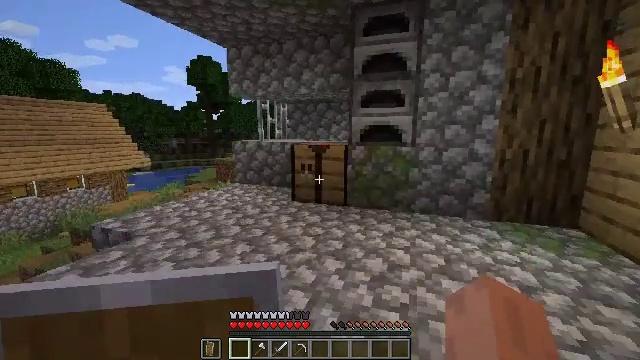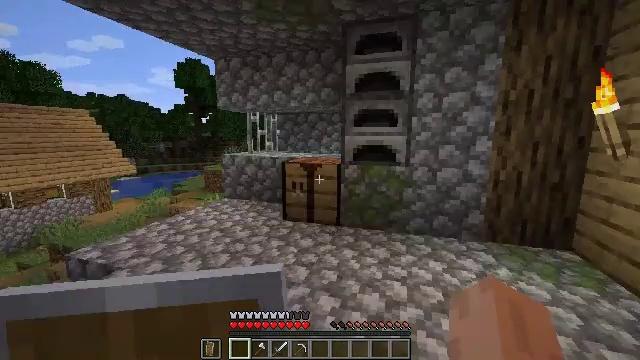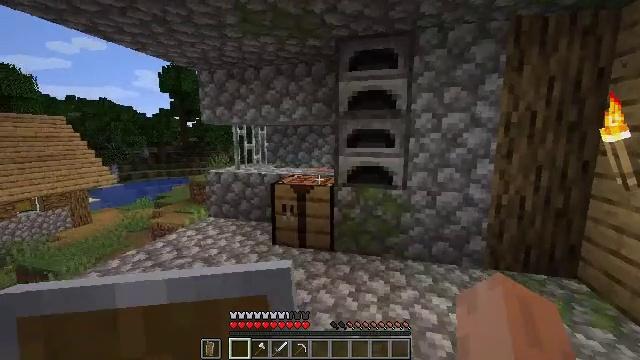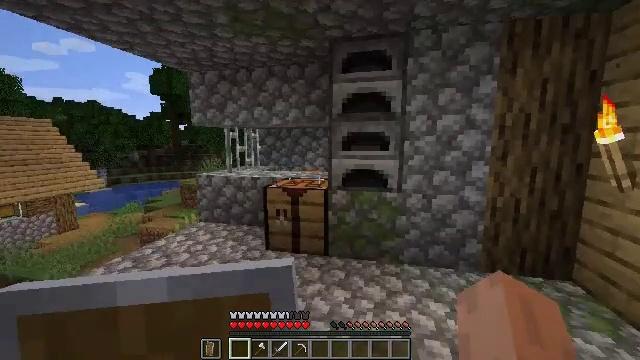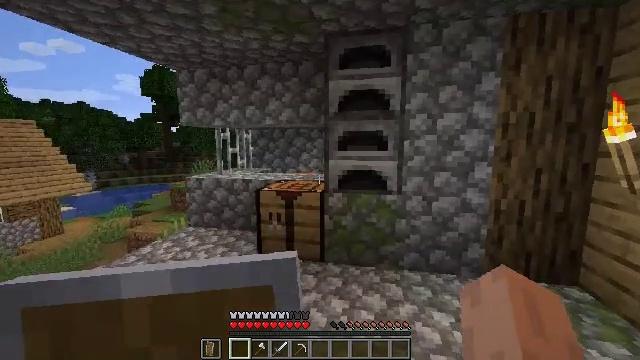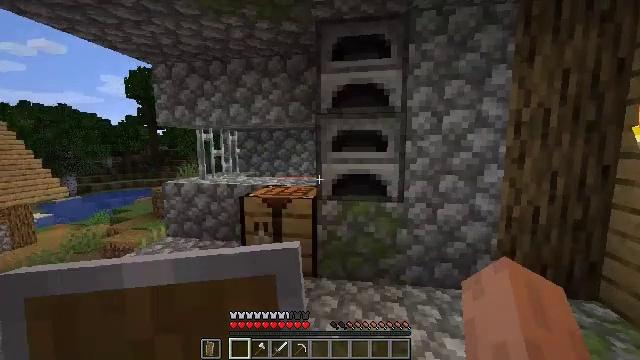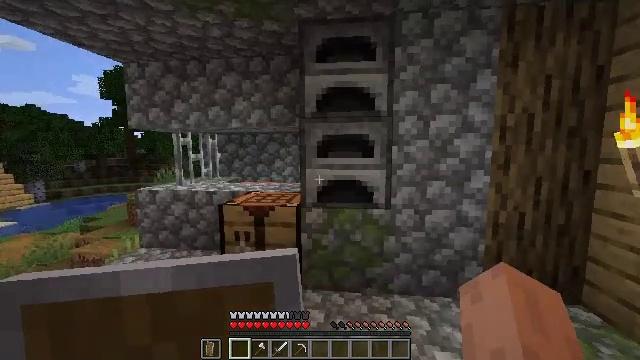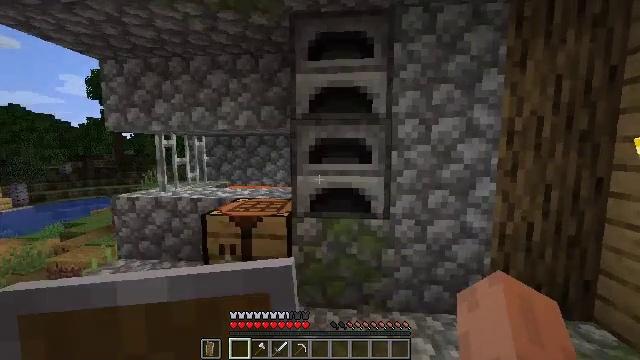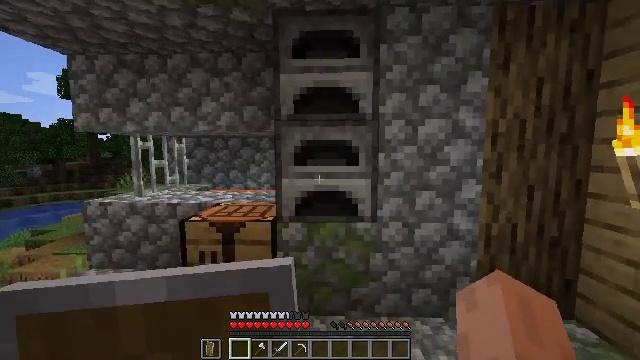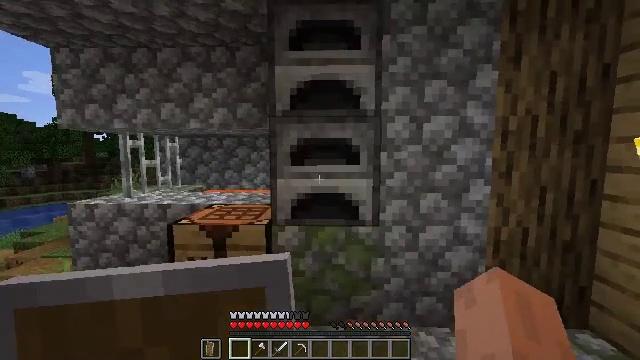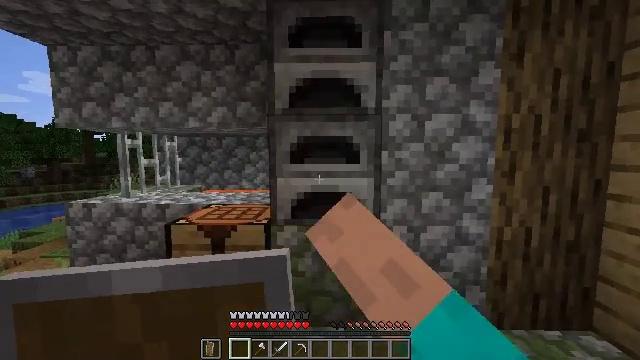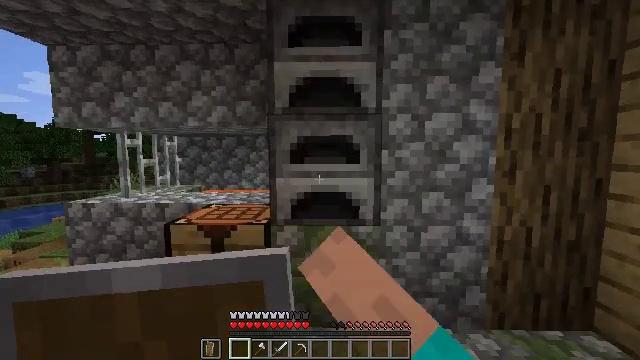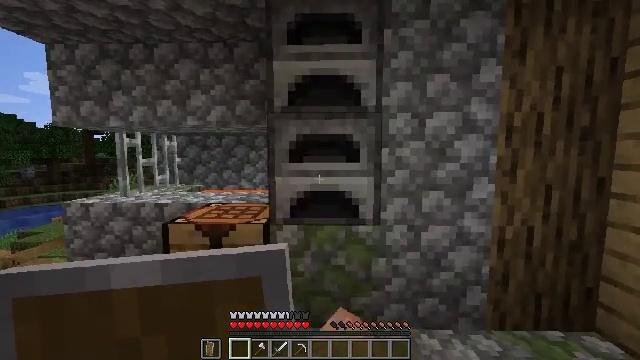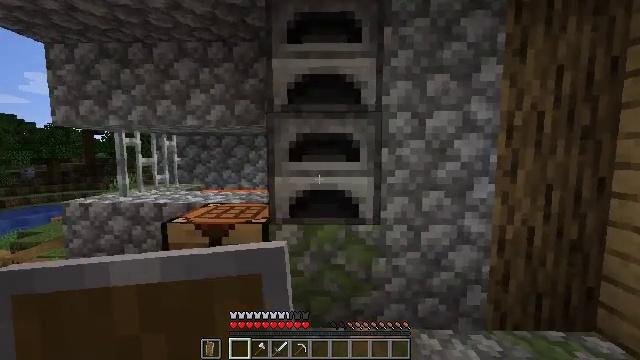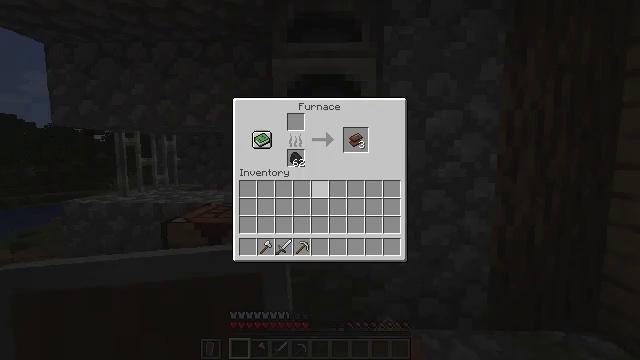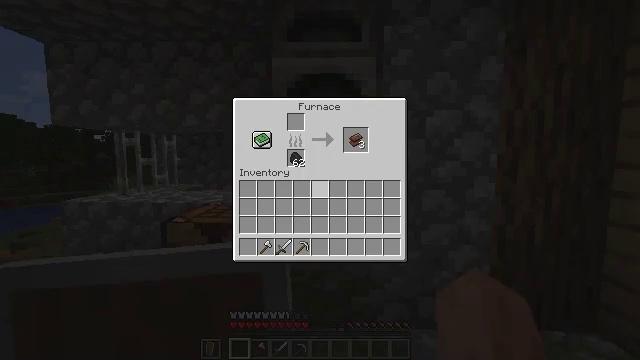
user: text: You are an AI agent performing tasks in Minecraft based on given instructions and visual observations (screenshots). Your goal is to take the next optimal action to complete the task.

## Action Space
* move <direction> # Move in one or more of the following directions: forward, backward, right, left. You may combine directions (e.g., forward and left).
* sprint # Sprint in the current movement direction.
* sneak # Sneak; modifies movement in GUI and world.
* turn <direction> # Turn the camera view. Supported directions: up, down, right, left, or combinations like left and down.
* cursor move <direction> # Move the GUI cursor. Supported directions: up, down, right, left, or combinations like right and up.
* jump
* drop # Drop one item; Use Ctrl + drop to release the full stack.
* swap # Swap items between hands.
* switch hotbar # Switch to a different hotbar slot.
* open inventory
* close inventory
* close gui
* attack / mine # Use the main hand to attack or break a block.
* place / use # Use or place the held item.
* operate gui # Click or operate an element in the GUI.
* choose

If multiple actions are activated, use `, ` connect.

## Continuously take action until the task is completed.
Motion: motion action
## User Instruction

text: craft item air
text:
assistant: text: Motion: move forward, turn right
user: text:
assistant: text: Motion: move forward, turn right
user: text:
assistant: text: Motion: move forward, turn right
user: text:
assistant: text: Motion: move forward, turn right
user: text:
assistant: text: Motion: move forward, turn right
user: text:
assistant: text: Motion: move forward, turn right
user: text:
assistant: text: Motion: move forward, turn right
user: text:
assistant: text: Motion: turn right
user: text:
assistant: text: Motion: use / place
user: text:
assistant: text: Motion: use / place
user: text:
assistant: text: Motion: no_op
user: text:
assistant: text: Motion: no_op
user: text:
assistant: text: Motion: no_op
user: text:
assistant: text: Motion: no_op
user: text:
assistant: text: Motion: no_op
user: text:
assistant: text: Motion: no_op
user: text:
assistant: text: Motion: no_op
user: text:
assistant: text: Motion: no_op
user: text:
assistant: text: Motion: turn right and up
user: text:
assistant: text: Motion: sneak, turn right and up
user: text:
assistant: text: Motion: sneak, turn up
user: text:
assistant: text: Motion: sneak
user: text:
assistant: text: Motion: sneak
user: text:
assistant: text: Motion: sneak
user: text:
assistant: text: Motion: sneak
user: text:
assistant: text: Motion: sneak
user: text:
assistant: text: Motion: sneak
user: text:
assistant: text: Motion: sneak
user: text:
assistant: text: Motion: sneak
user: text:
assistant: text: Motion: sneak